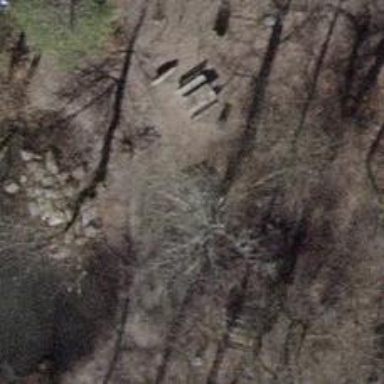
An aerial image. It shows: Picnic table located in leisure land area.